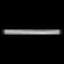
Label: line